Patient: sex M, age 61
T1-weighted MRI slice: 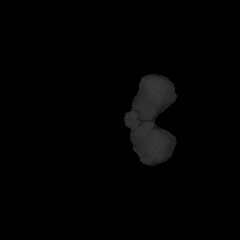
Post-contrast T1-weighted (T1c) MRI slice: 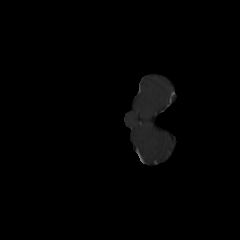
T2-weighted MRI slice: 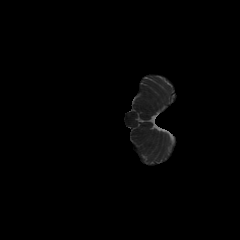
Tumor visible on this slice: no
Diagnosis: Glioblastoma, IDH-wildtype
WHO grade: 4